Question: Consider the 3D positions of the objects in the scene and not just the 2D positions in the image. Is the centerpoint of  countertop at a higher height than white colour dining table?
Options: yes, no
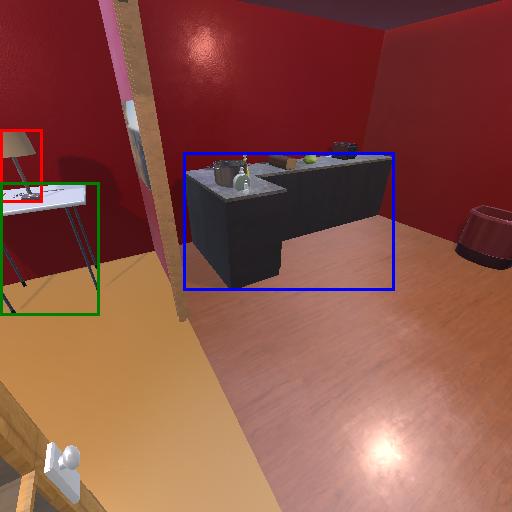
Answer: yes